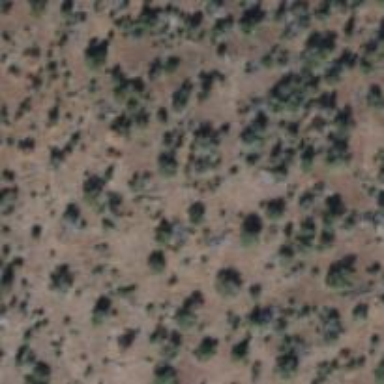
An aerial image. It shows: Patch of scrub vegetation.